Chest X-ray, AP view. Patient: 62 years old, sex M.
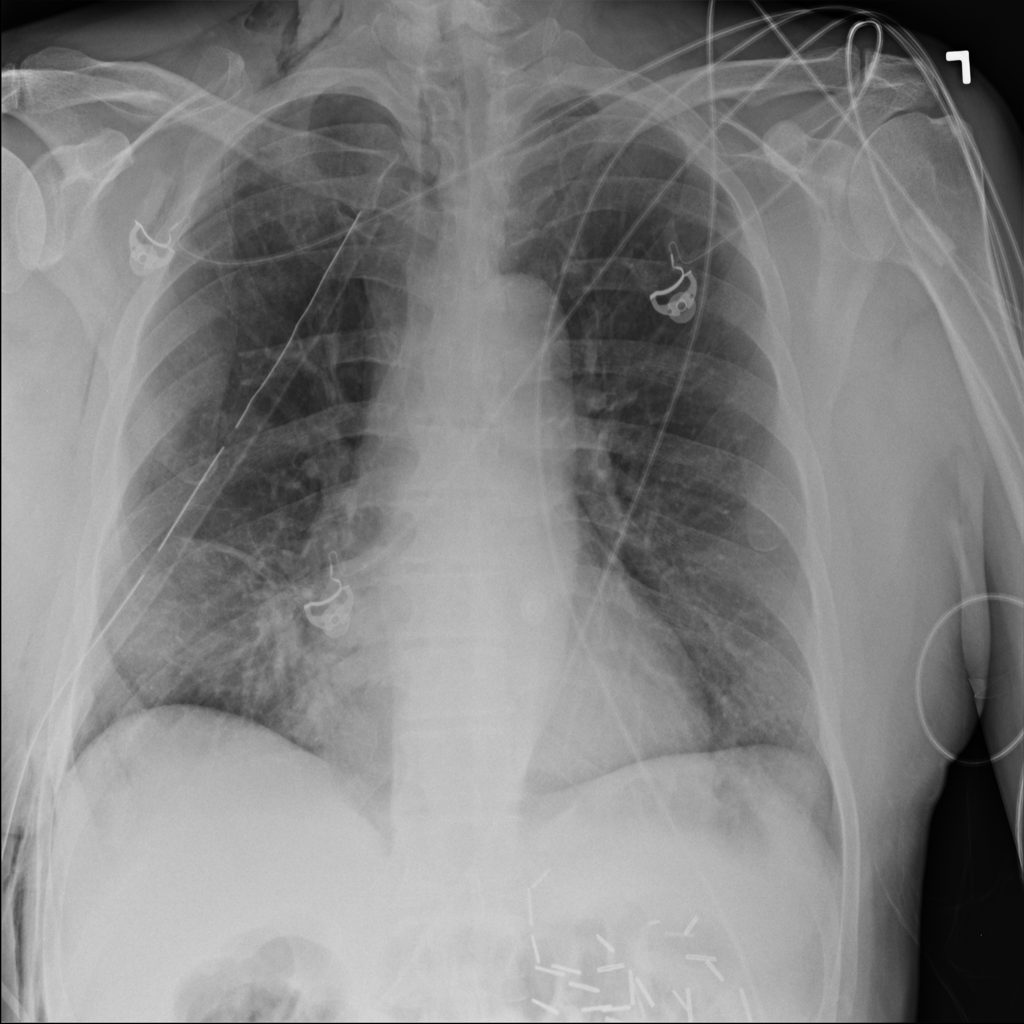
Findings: Emphysema, Infiltration, Pneumothorax